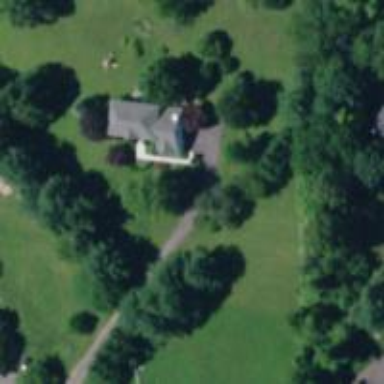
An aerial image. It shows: Driveway.